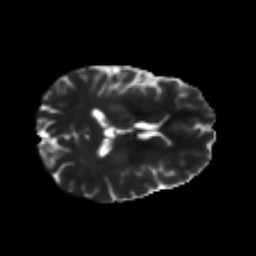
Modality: T2w
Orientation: axial
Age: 37
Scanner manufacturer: philips
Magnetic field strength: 3 T
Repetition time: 7.767 s
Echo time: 0.1224 s